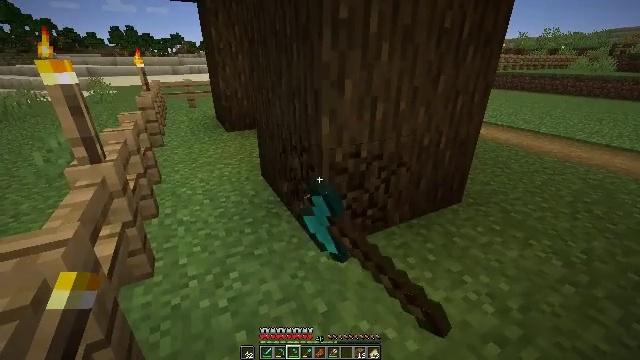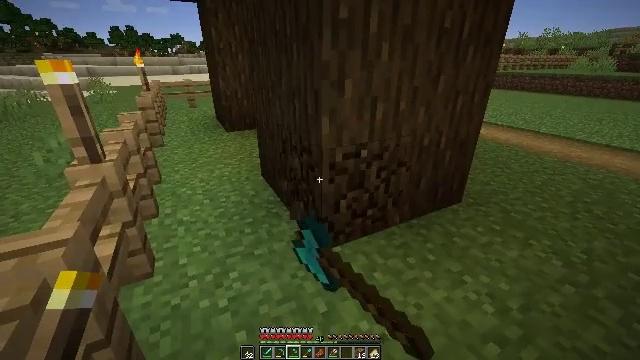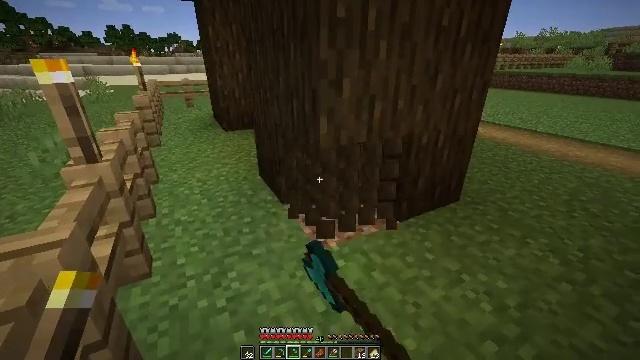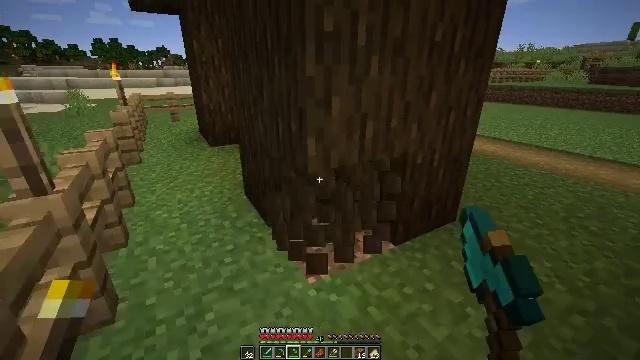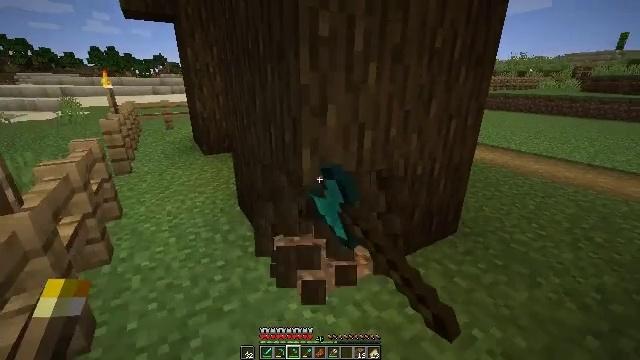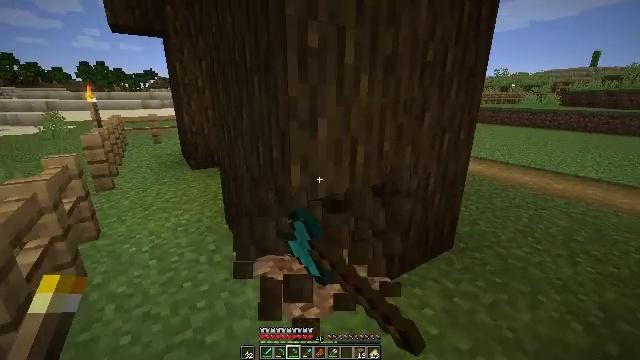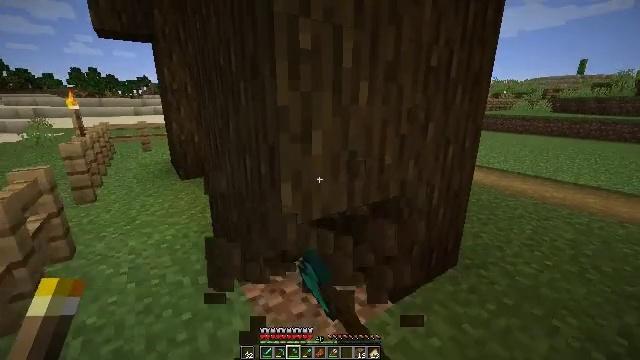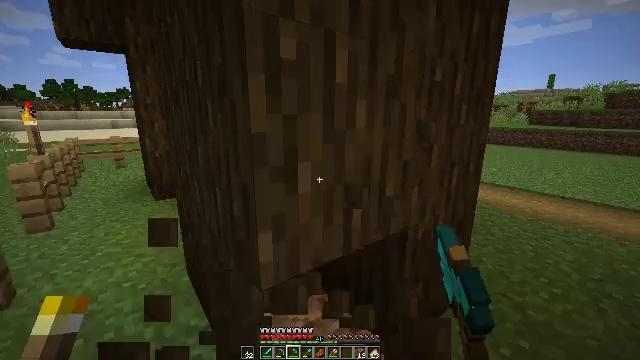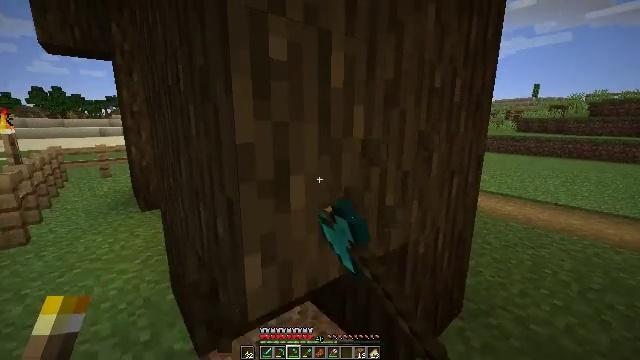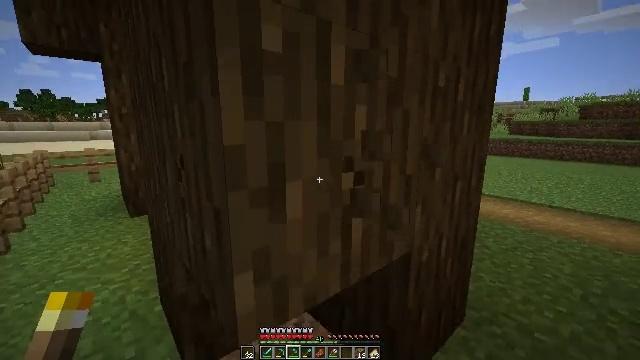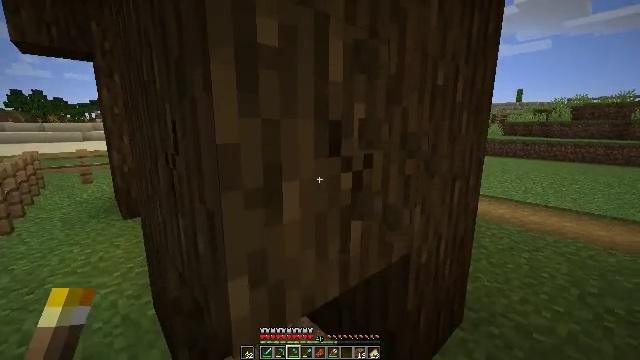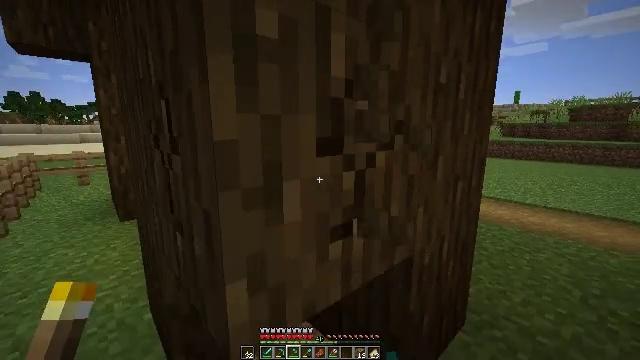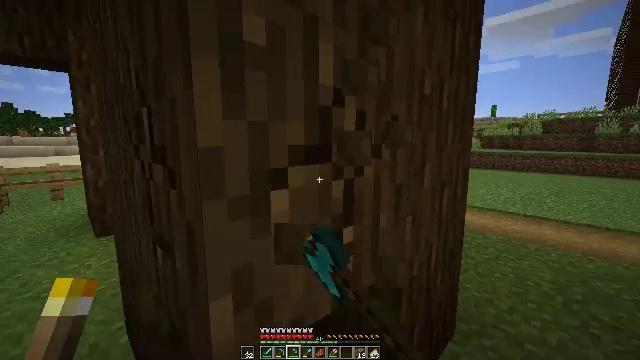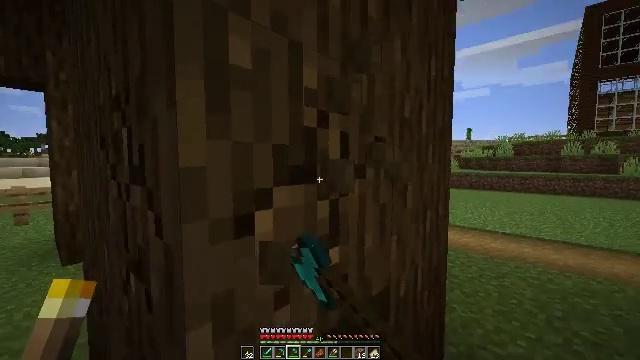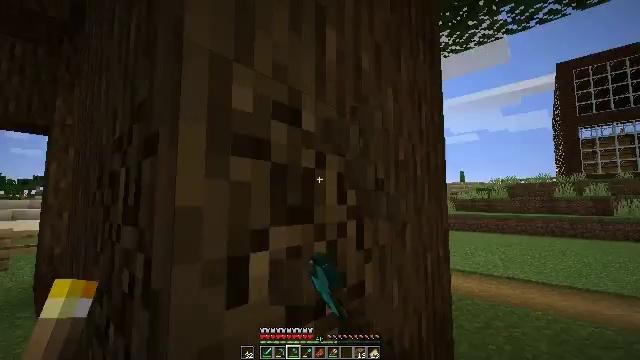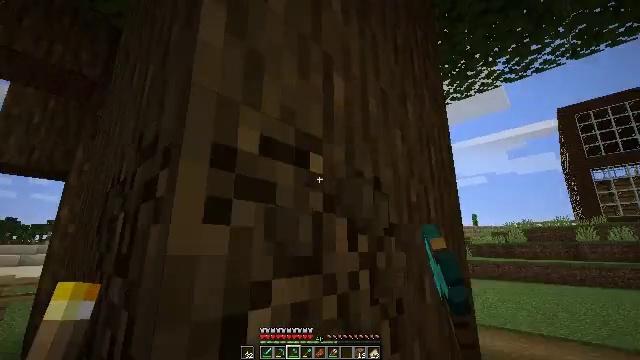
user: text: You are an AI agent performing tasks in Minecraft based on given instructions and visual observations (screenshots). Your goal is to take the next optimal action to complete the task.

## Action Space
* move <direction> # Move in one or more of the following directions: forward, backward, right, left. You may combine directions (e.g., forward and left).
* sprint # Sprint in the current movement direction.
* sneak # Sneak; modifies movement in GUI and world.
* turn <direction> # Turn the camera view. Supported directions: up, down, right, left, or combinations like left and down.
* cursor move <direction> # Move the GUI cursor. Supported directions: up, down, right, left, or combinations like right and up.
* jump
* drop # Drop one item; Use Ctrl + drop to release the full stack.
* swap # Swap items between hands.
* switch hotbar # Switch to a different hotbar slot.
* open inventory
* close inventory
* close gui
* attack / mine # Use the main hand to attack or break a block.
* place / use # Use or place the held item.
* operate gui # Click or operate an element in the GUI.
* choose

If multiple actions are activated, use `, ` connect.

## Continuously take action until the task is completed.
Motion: motion action
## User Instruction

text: Chop down the dark oak log.
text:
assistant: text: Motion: attack / mine
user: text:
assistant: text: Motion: move forward, attack / mine
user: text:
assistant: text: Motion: move forward, turn right and up, attack / mine
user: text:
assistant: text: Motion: move forward, turn up, attack / mine
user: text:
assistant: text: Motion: move forward, turn right and up, attack / mine
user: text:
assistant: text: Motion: move forward, turn right and up, attack / mine
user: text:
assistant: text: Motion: move forward, turn right and up, attack / mine
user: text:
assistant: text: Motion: turn right and up, attack / mine
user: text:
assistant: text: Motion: turn right, attack / mine
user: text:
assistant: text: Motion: attack / mine
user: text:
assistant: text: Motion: attack / mine
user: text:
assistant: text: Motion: turn right and up, attack / mine
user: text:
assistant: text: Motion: turn right and up, attack / mine
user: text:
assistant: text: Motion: turn up, attack / mine
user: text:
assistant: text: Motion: move forward, turn left and up, attack / mine
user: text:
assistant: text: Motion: move forward, turn left and up, attack / mine
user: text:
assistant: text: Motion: move forward, turn left and up, attack / mine
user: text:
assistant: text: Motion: turn left and up, attack / mine
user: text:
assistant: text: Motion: turn left and up, attack / mine
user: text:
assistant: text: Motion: turn left and up, attack / mine
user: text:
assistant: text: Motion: turn up, attack / mine
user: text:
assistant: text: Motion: attack / mine
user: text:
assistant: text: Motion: attack / mine
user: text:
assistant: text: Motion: attack / mine
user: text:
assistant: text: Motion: turn right and up, attack / mine
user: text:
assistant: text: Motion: turn right and up, attack / mine
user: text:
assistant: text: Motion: attack / mine
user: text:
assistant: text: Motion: attack / mine
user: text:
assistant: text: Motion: attack / mine
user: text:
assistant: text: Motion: attack / mine